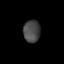
Tissue: lung
Cell type: T cells
Senescence score: 0.225
Nuclear area (px): 371
Mean DAPI intensity: 71.345